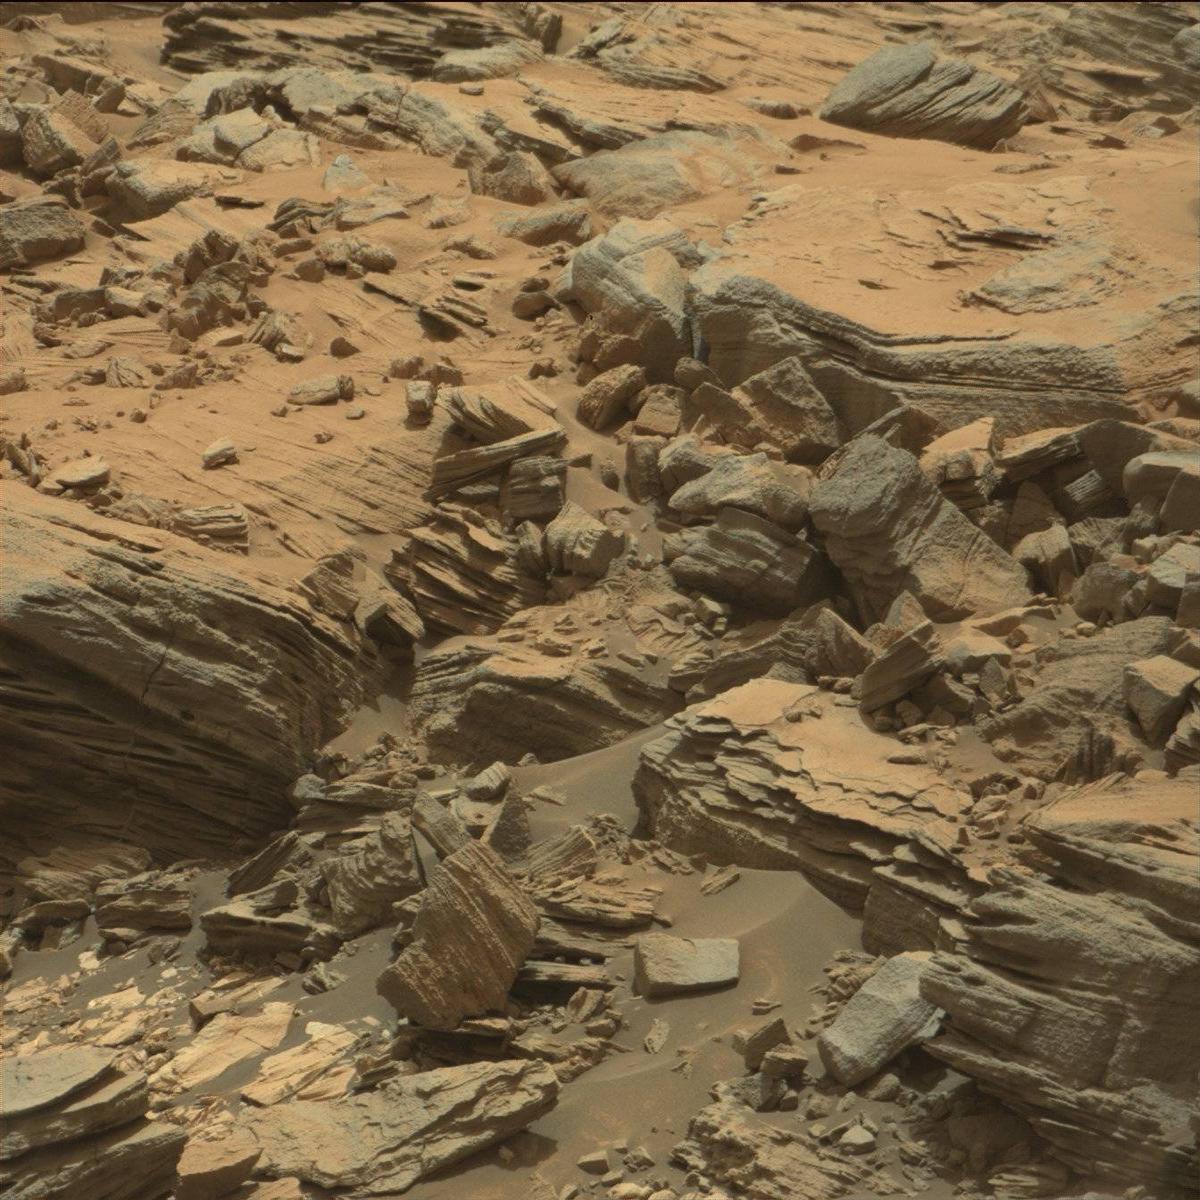
Terrain classes present: Bedrock, Sand / Soil